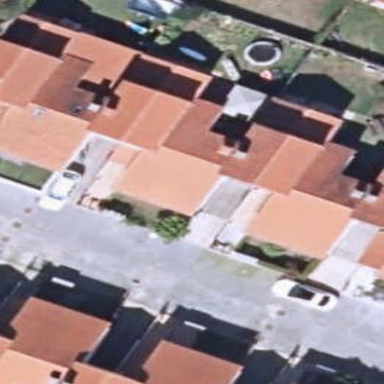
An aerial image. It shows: Simple and straightforward house.